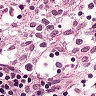
Metastatic tissue present: no